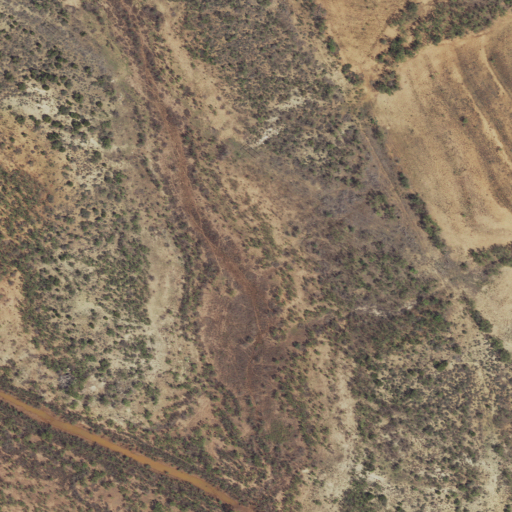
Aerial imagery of valley in Texas named Rabbit Hollow containing shrub, mixed forest, open water, herbaceous wetlands, woody wetlands, grassland, and open development